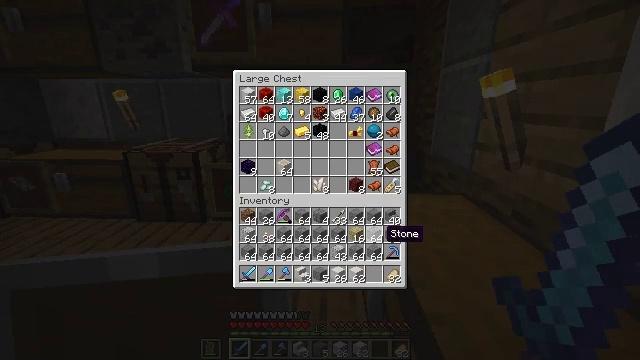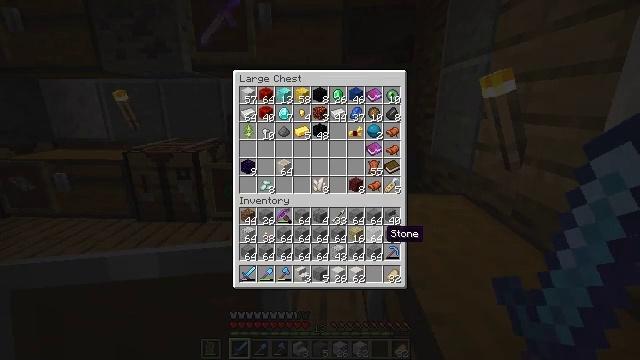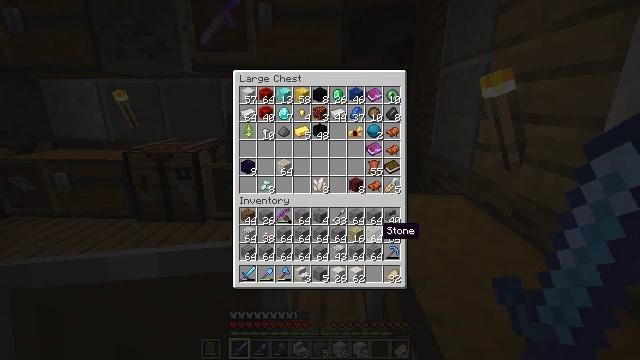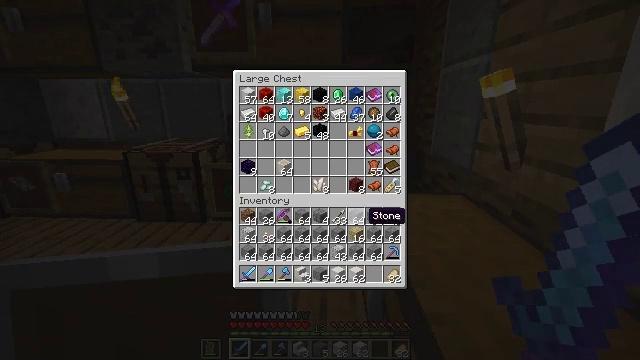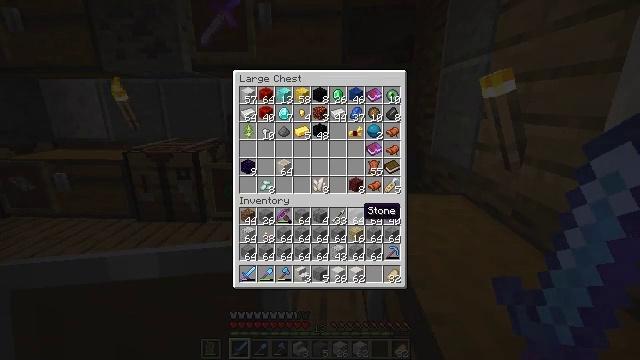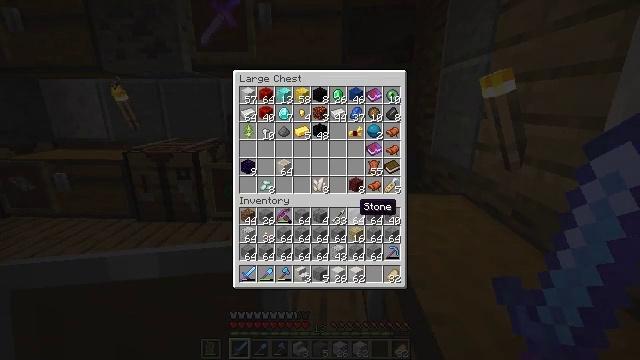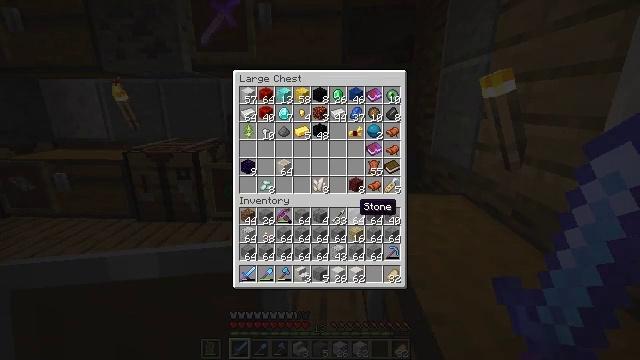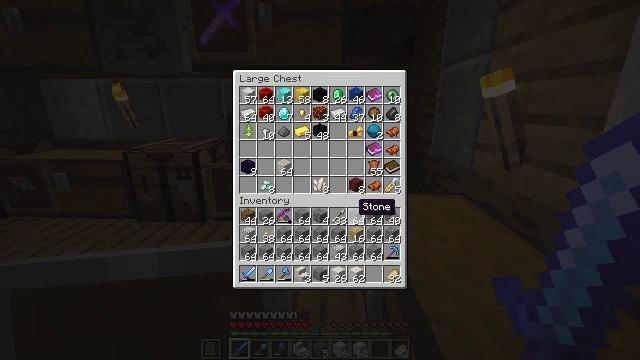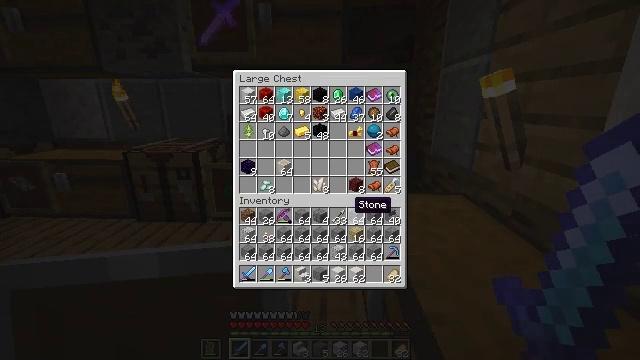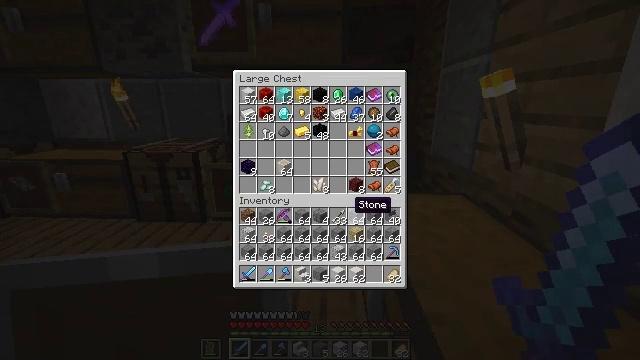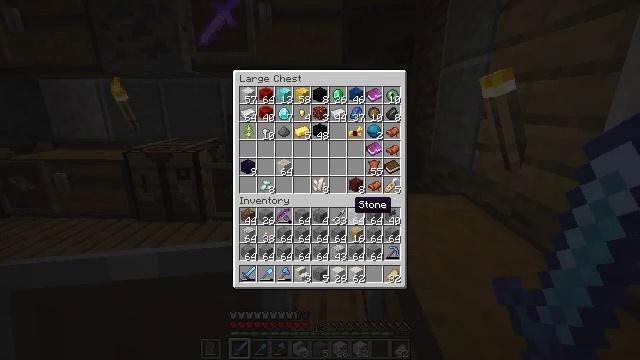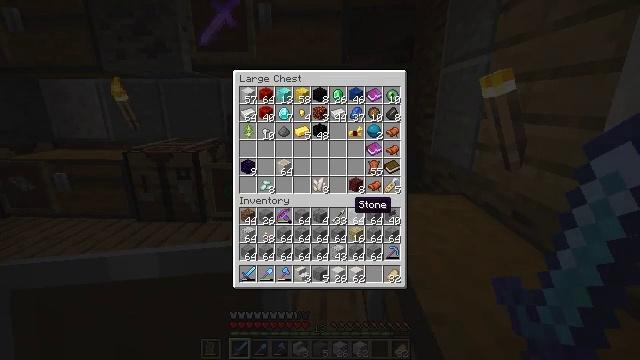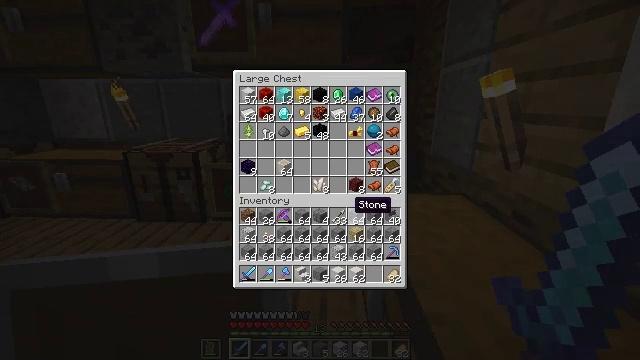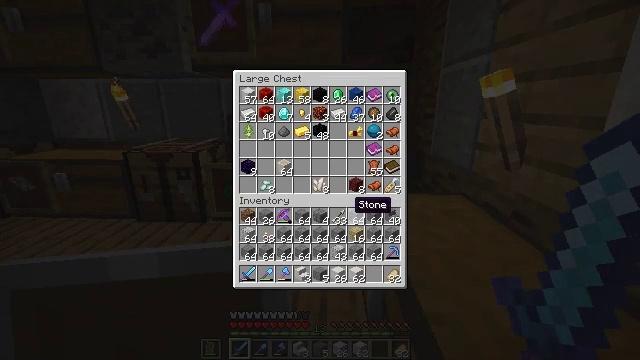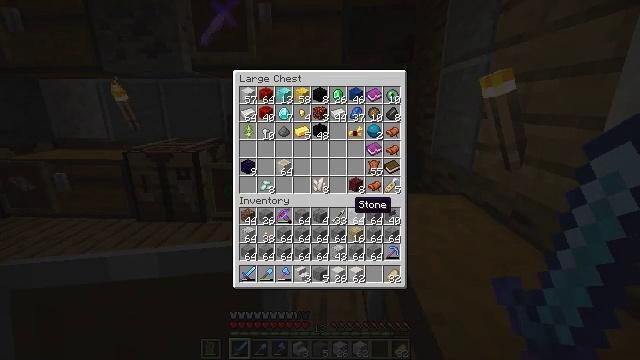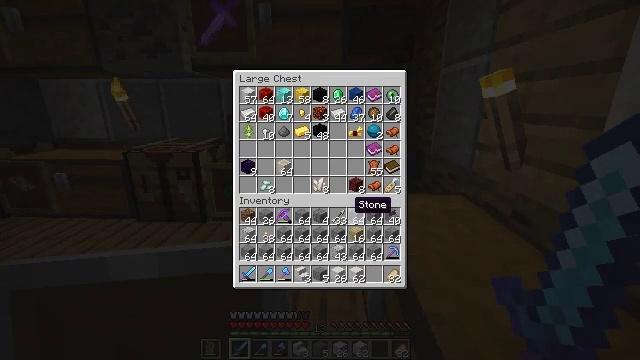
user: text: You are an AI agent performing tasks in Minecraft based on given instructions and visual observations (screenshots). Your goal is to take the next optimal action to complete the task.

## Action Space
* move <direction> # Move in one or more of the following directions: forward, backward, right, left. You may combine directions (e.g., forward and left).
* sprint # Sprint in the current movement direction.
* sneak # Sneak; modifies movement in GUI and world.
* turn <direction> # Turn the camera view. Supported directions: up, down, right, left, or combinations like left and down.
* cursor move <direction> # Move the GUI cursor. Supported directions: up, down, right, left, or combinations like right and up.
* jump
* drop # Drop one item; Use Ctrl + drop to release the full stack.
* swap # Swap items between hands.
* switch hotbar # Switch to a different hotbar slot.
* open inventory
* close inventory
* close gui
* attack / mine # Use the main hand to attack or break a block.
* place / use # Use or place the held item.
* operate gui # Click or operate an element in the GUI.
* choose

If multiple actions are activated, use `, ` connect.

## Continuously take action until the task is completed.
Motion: motion action
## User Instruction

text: Use four polished diorite to craft polished diorite stairs.
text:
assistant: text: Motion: no_op
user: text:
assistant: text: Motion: no_op
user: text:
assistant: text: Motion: cursor move left and up
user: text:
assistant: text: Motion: no_op
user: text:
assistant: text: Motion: no_op
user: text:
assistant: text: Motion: no_op
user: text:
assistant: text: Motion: no_op
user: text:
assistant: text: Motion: no_op
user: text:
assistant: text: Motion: no_op
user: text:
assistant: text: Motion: no_op
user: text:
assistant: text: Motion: no_op
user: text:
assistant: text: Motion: no_op
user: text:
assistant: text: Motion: no_op
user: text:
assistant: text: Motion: no_op
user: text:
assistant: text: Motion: no_op
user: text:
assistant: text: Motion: no_op
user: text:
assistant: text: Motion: no_op
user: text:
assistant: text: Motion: no_op
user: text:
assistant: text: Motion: no_op
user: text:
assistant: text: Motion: cursor move left
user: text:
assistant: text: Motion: cursor move left
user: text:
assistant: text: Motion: no_op
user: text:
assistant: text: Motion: no_op
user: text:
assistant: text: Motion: no_op
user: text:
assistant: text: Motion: no_op
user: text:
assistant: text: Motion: no_op
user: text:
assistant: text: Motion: no_op
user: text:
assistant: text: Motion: no_op
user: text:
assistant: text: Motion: no_op
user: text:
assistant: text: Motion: turn right